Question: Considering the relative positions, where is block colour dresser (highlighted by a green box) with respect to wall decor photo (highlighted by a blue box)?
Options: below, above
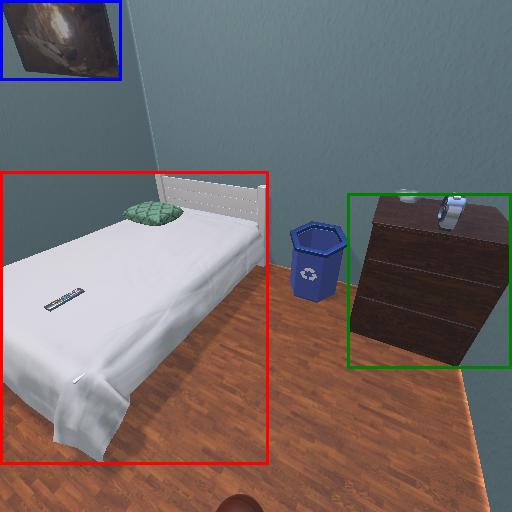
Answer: below